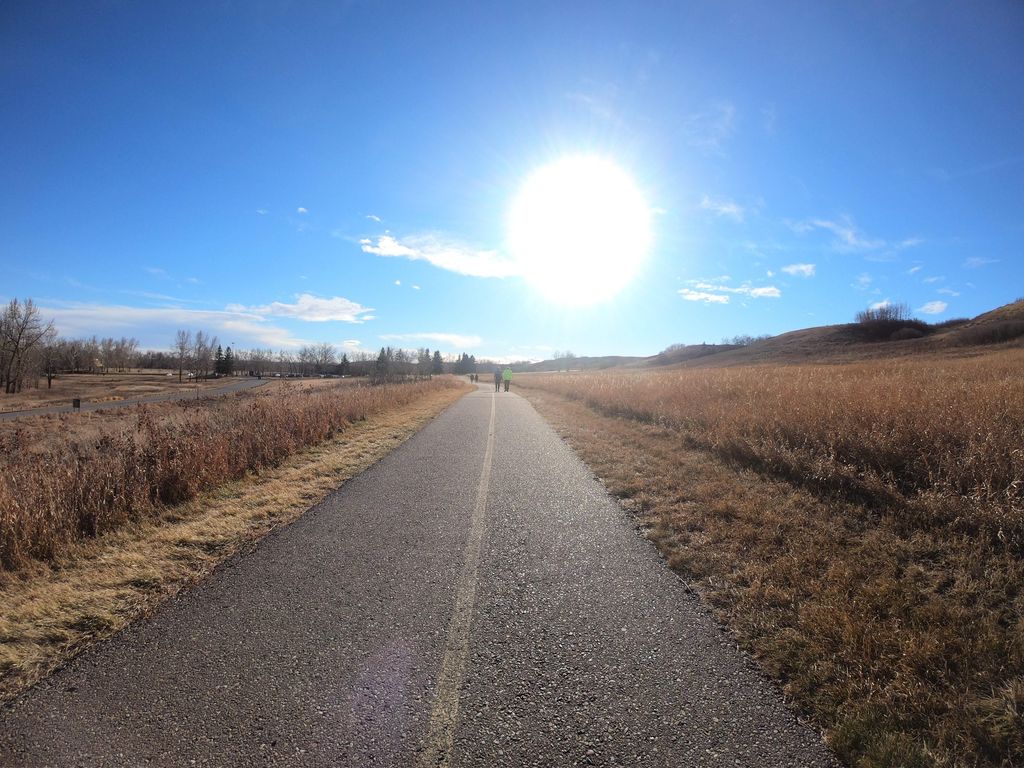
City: calgary